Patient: sex F, age 83
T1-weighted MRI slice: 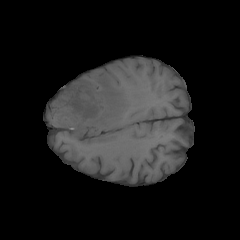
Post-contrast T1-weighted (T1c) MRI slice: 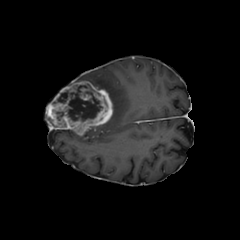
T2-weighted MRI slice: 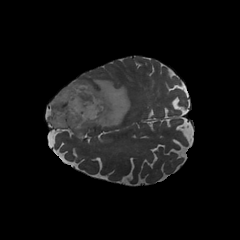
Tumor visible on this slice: yes
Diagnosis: Glioblastoma, IDH-wildtype
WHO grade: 4